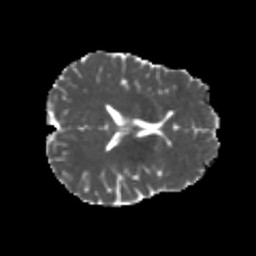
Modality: MD
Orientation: axial
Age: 20
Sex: male
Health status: healthy
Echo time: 0.074 s